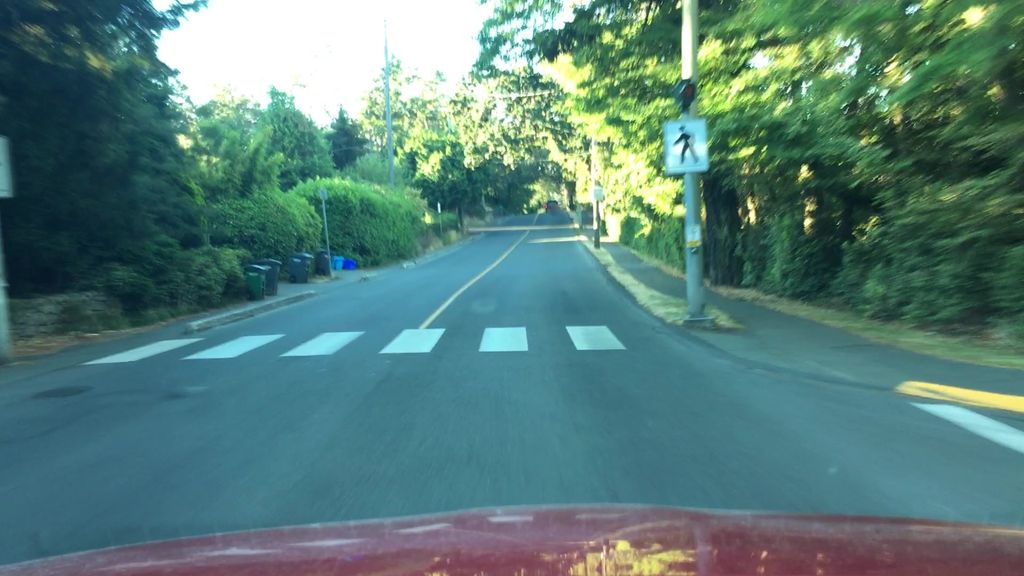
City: victoria